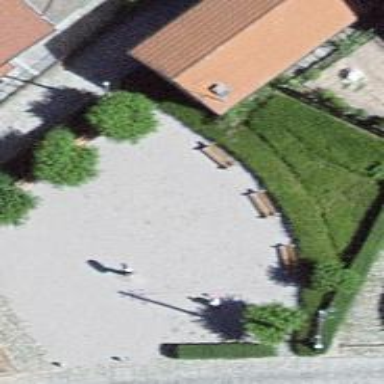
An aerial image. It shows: Bench.